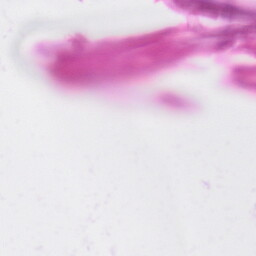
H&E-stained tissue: Skin